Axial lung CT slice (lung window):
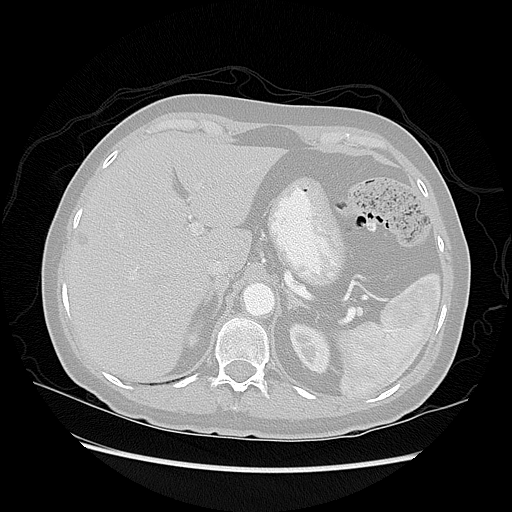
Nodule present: no